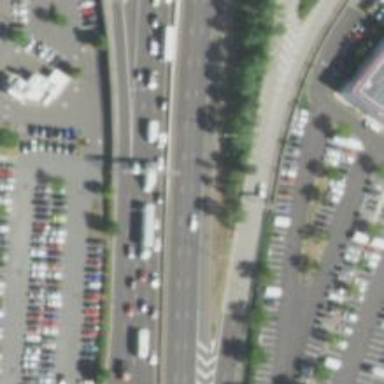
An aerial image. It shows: Motorway junction.